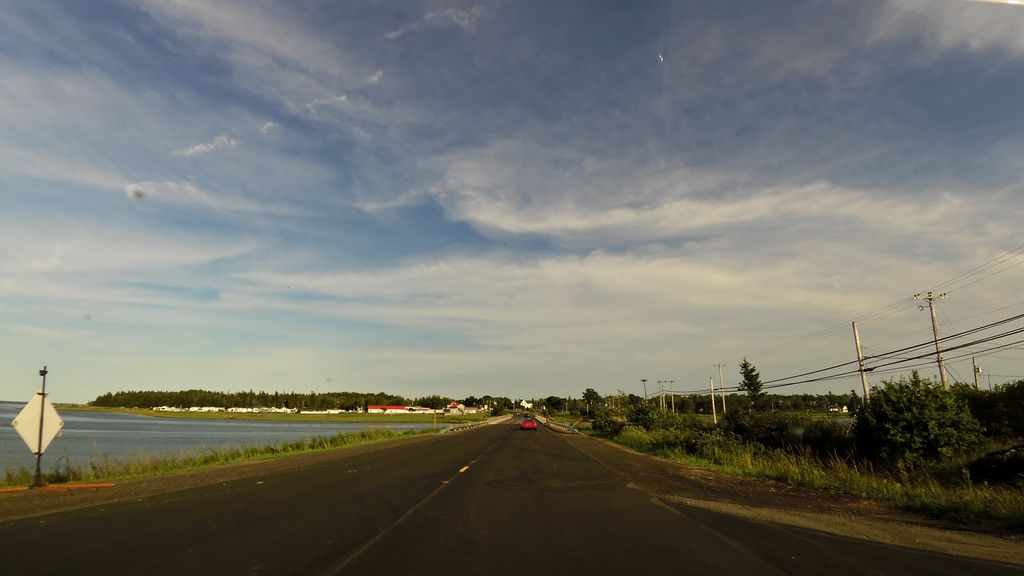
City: charlottetown